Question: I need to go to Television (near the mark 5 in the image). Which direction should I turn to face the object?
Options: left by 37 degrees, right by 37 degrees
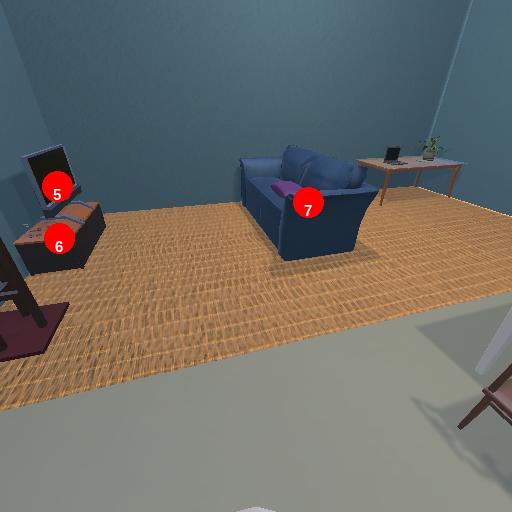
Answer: left by 37 degrees